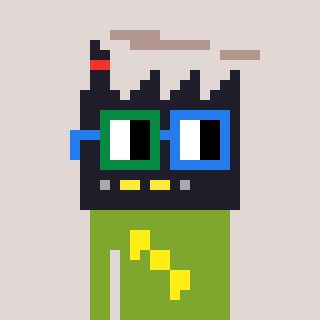
a pixel art character with square green and blue glasses, a factory-shaped head and a slimegreen-colored body on a warm background